如图 1，已知四边形 $ABCD$ 是菱形，$G$ 是线段 $CD$ 上任意一点，联结 $BG$ 交 $AC$ 于点 $F$，过点 $F$ 作 $FH \parallel CD$ 交 $BC$ 于点 $H$，可以证明结论 $\dfrac{FH}{AB}=\dfrac{FG}{BG}$ 成立（不必证明）。

\noindent (1) 探究：如图 2，上述条件，若点 $G$ 在 $CD$ 的延长线上，其他条件不变时，结论是否成立？若成立，请给出证明；若不成立，说明理由。

\noindent (2) 计算：若菱形 $ABCD$ 中，$AB=6$，$\angle ADC=60^\circ$，点 $G$ 在直线 $CD$ 上，且 $CG=16$，联结 $BG$ 交 $AC$ 所在的直线于点 $F$，过点 $F$ 作 $FH \parallel CD$ 交 $BC$ 所在直线于点 $H$，求 $BG$ 与 $FG$ 的长。

\noindent (3) 发现：通过上述过程，你发现 $G$ 在直线 $CD$ 上，结论 $\dfrac{FH}{AB}=\dfrac{FG}{BG}$ 是否仍然成立？为什么？
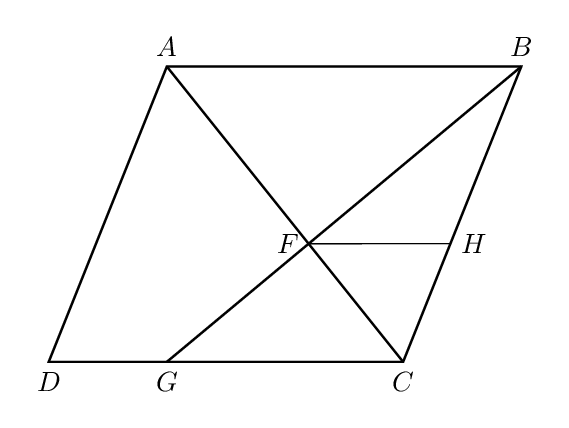
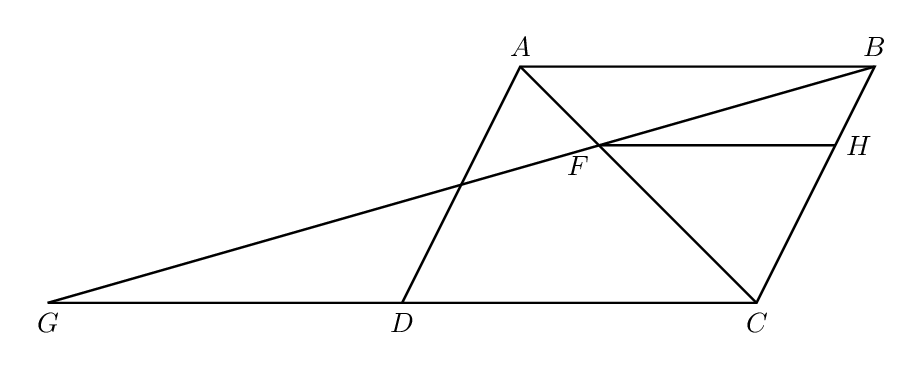
【解答】
\vspace{0.5em}
\noindent \textbf{【详解】}

\noindent (1) 解：结论 $\dfrac{FH}{AB}=\dfrac{FG}{BG}$ 成立。

\noindent 证明：$\because$ 四边形 $ABCD$ 是菱形，

\noindent $\therefore AB \parallel CD$，

\noindent $\because FH \parallel CD$，

\noindent $\therefore FH \parallel AB$，

\noindent $\therefore \angle CHF = \angle CBA$，$\angle CFH = \angle CAB$，

\noindent $\therefore \triangle CFH \backsim \triangle CAB$，

\noindent $\therefore \dfrac{FH}{AB} = \dfrac{CH}{BC}$，

\noindent $\because FH \parallel GC$，

\noindent $\therefore \dfrac{CH}{BC} = \dfrac{FG}{BG}$，

\noindent $\therefore \dfrac{FH}{AB} = \dfrac{FG}{BG}$。

\vspace{0.5em}
\noindent (2) 解：$\because G$ 在直线 $CD$ 上，

\noindent $\therefore$ 分两种情况讨论如下：

\noindent $\because$ 四边形 $ABCD$ 是菱形，

\noindent $\therefore CD = AB = 6$，

\noindent \textcircled{1} 点 $G$ 在 $CD$ 的延长线上时，$DG = CG - CD = 10$，

\noindent 如图，过 $B$ 作 $BQ \perp CD$ 于点 $Q$，

\noindent 由于四边形 $ABCD$ 是菱形，$\angle ADC = 60^\circ$，

\noindent $\therefore BC = AB = 6$，$\angle BCQ = 60^\circ$，

\noindent $\therefore BQ = 3\sqrt{3}$，$CQ = 3$，

\noindent $\therefore GQ = 19$，

\noindent $\therefore BG = \sqrt{19^2 + (3\sqrt{3})^2} = 2\sqrt{97}$，

\noindent 又由 $FH \parallel GC$，

\noindent $\therefore \dfrac{FH}{GC} = \dfrac{BH}{BC}$，

\noindent $\because \triangle CFH$ 是等边三角形，

\noindent $\therefore BH = BC - HC = BC - FH = 6 - FH$，

\noindent $\therefore \dfrac{FH}{CG} = \dfrac{BH}{BC}$ 即 $\dfrac{FH}{16} = \dfrac{6 - FH}{6}$，

\noindent 解得 $FH = \dfrac{48}{11}$。
\noindent 由 (1) 知 $\dfrac{FH}{AB} = \dfrac{FG}{BG}$，

\noindent $\therefore FG = \dfrac{FH \cdot BG}{AB} = \dfrac{48}{11} \times \dfrac{1}{6} \times 2\sqrt{97} = \dfrac{16}{11}\sqrt{97}$；

\noindent \textcircled{2} 点 $G$ 在 $DC$ 的延长线上时，$CG=16$，如图，过 $B$ 作 $BQ \perp CG$ 于 $Q$，

\noindent $\because$ 四边形 $ABCD$ 是菱形，$\angle ADC = 60^\circ$，

\noindent $\therefore BC = AB = 6$，$\angle BCQ = 60^\circ$，

\noindent $\therefore BQ = 3\sqrt{3}$，$CQ = 3$，

\noindent $\therefore QG = 13$，

\noindent $\therefore BG = \sqrt{13^2 + (3\sqrt{3})^2} = 14$，

\noindent 又由 $FH \parallel CG$，

\noindent $\therefore \dfrac{FH}{GC} = \dfrac{BH}{BC}$，

\noindent $\therefore \dfrac{FH}{16} = \dfrac{BH}{6}$，

\noindent $\because BH = HC - BC = FH - BC = FH - 6$，

\noindent $\therefore FH = \dfrac{48}{5}$，

\noindent $\because FH \parallel CG$，

\noindent $\therefore \dfrac{BF}{BG} = \dfrac{FH}{CG}$，

\noindent $\therefore BF = \dfrac{BG \cdot FH}{CG} = 14 \times \dfrac{48}{5} \div 16 = \dfrac{42}{5}$，

\noindent $\therefore FG = 14 + \dfrac{42}{5} = \dfrac{112}{5}$。

\vspace{0.5em}
\noindent (3) 解：成立；
\noindent 理由：由题干与小题 (1) 知点 $G$ 在线段 $CD$ 或 $CD$ 的延长线上时都成立，
\noindent 当 $G$ 在 $DC$ 的延长线上时，

\noindent $\because$ 四边形 $ABCD$ 是菱形，

\noindent $\therefore AB \parallel CD$，

\noindent $\because FH \parallel CD$，

\noindent $\therefore FH \parallel AB$，

\noindent $\therefore \angle CHF = \angle CBA$，$\angle CFH = \angle CAB$，

\noindent $\therefore \triangle CFH \backsim \triangle CAB$，

\noindent $\therefore \dfrac{FH}{AB} = \dfrac{CH}{BC}$，

\noindent $\because FH \parallel GC$，

\noindent $\therefore \dfrac{CH}{BC} = \dfrac{FG}{BG}$，

\noindent $\therefore \dfrac{FH}{AB} = \dfrac{FG}{BG}$ 成立。

\noindent 结合上述过程，发现 $G$ 在直线 $CD$ 上时，结论 $\dfrac{FH}{AB} = \dfrac{FG}{BG}$ 还成立。

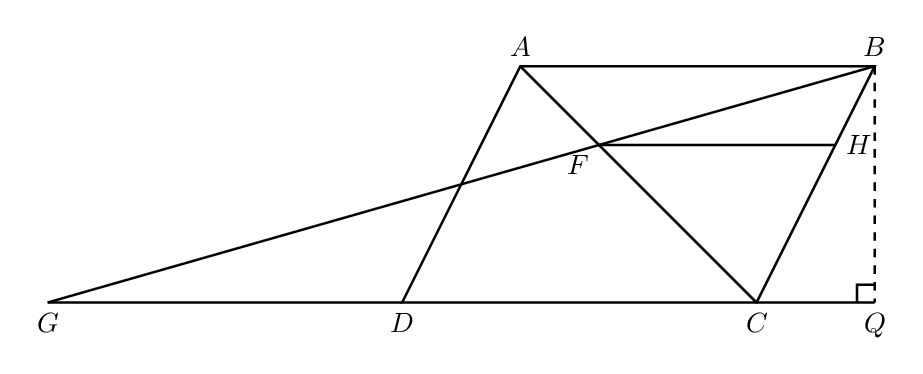